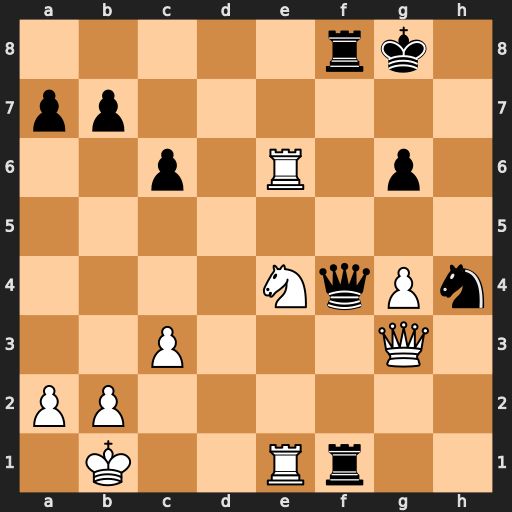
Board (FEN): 5rk1/pp6/2p1R1p1/8/4NqPn/2P3Q1/PP6/1K2Rr2
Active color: w
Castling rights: -
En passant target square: -
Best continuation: Qxh4 Rxe1+ Qxe1